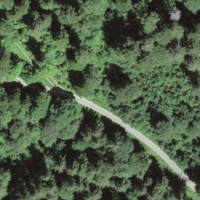
EUNIS habitat code: 43
Species observed at this site:
Lathyrus vernus